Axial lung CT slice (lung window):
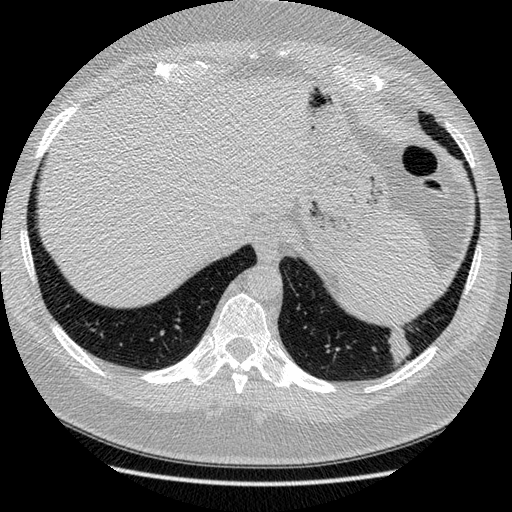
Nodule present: yes
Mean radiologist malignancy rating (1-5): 3.25